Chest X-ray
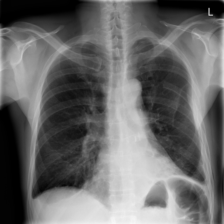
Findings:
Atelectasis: negative
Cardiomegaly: negative
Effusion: negative
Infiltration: negative
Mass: negative
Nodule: negative
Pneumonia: negative
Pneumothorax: positive
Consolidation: negative
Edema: negative
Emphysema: positive
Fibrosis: negative
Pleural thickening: positive
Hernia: negative